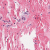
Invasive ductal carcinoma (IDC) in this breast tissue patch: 0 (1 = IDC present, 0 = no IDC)